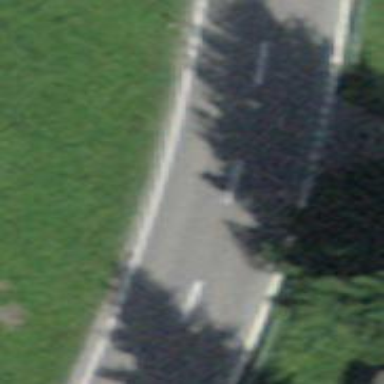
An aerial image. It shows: Asphalt road classified as primary highway.